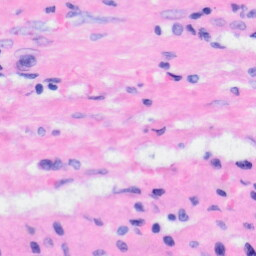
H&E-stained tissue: Liver